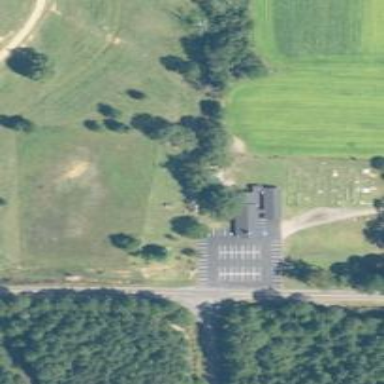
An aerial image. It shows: Cemetery with graves.